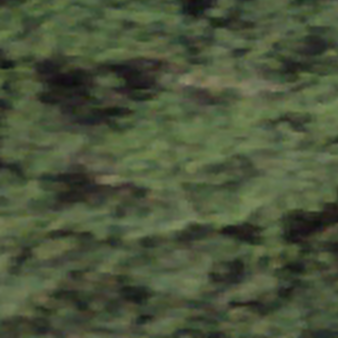
Label: other